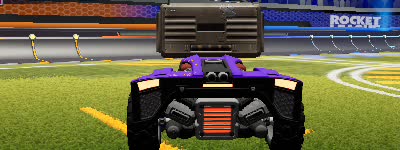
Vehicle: breakout